Question: After looking on the internet, I could not find an answer to my issue.
I am creating a game for a university assignment and for extra marks and I have decided to implement sound into my game.
I am using the OpenAL with ALUT .dll's. Here are the errors that I get.

Above the error list is me declaring the sound and things I need for sound.
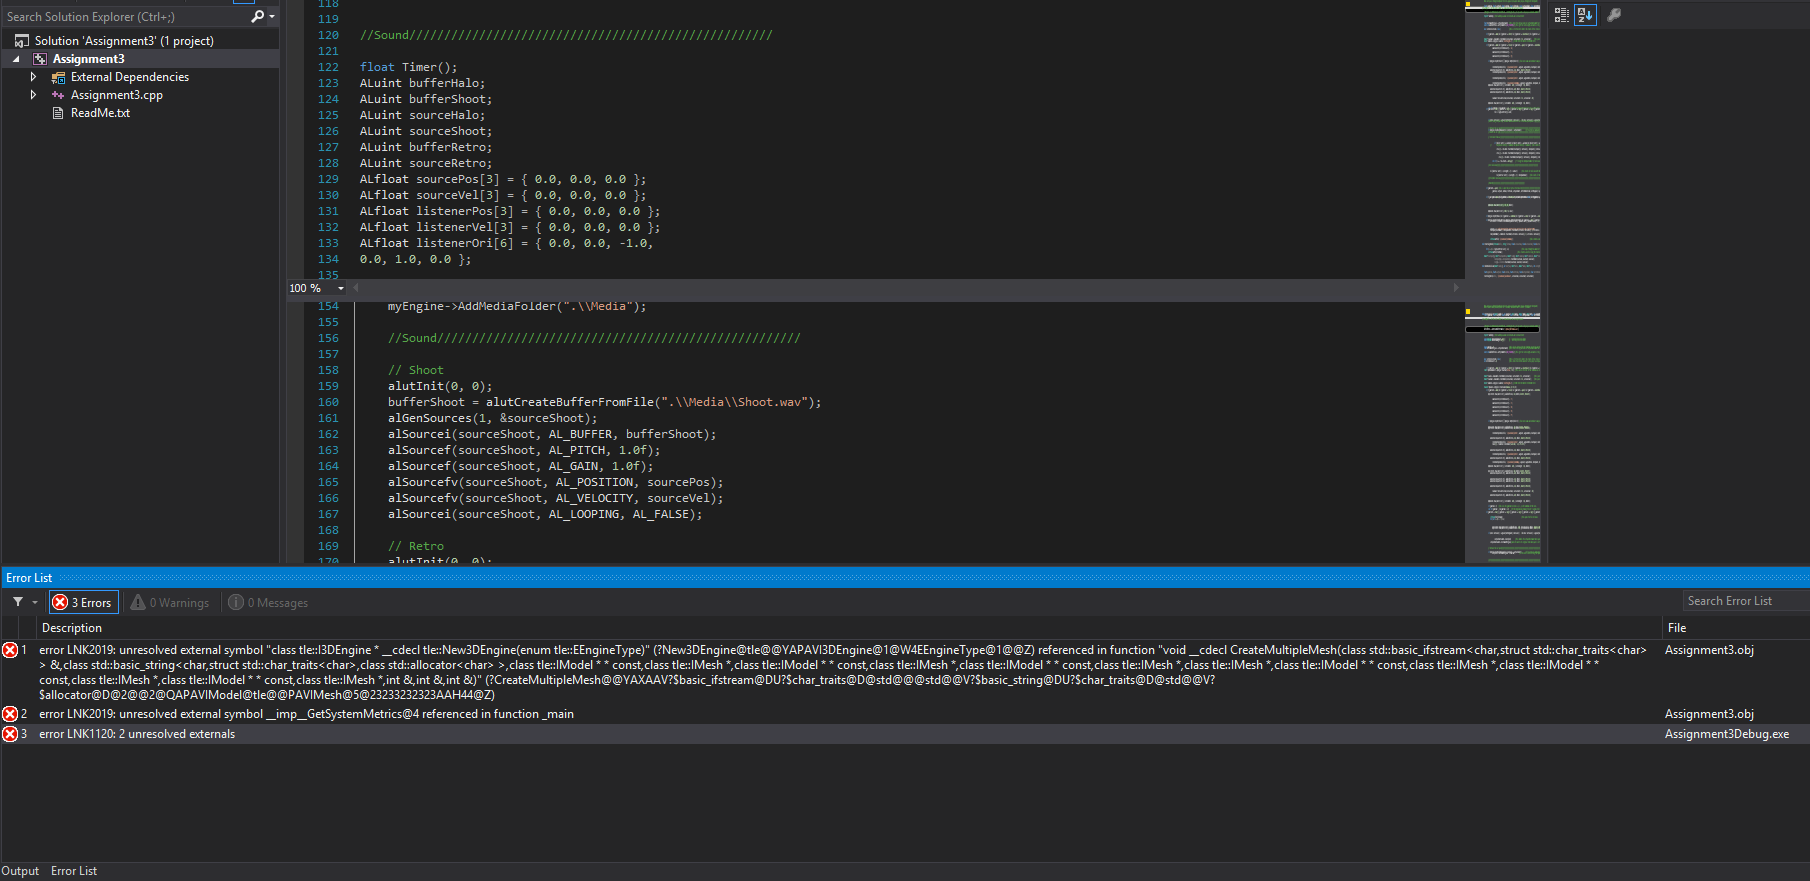
Answer: It looks like you've forgot to link against some libraries.
Those error don't seem to have anything to do with OpenAL though.
Try and find out where the definition of 'tle::New3DEngine' is and add this library to your additional dependencies ('Project -> Linker -> Input').
You should also add '%(AdditionalDependencies)' which will hopefully get rid of the 'GetSystemMetrics' linking error.